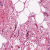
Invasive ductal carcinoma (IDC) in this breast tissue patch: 0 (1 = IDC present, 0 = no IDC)